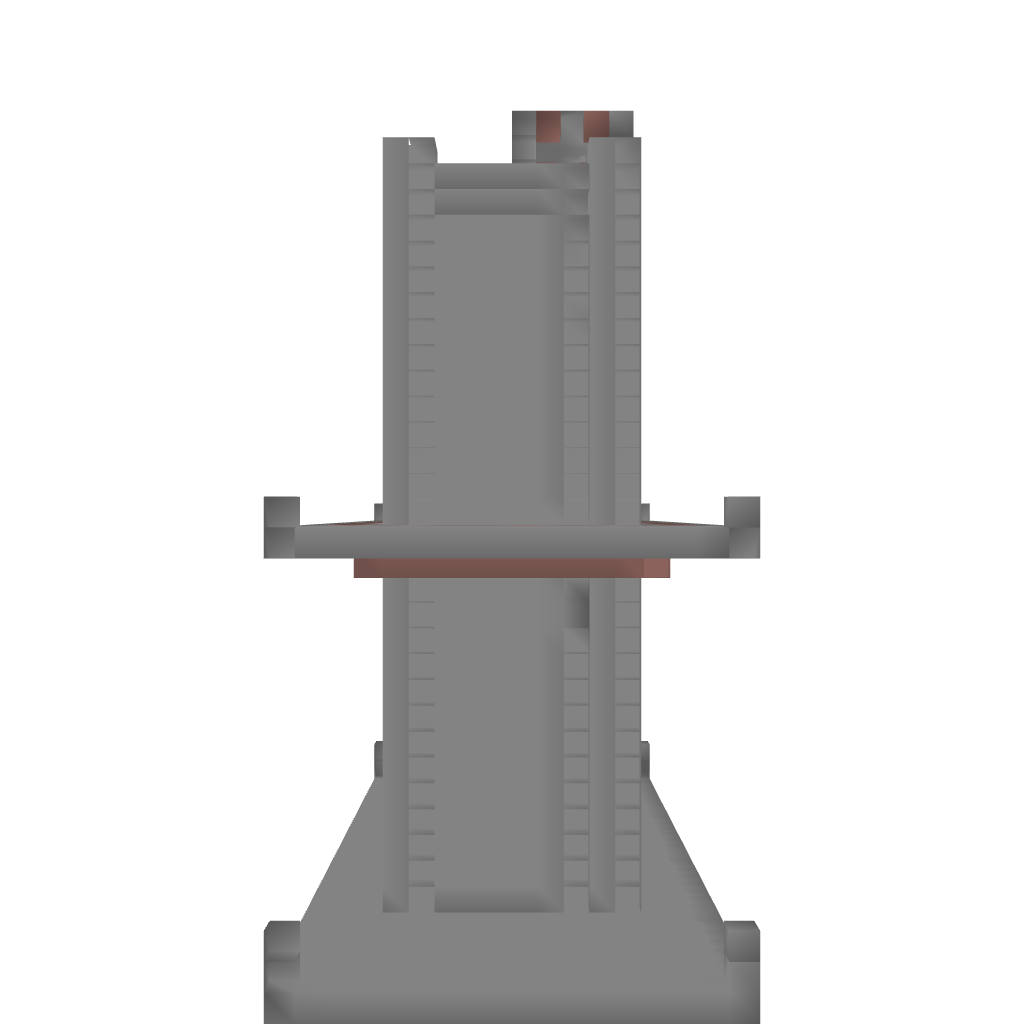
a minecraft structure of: medium castle